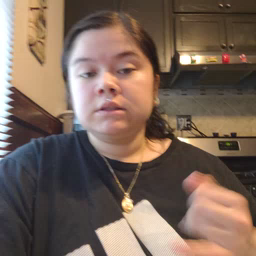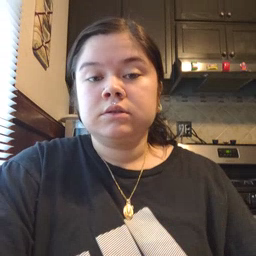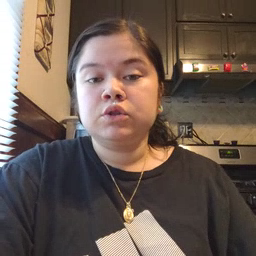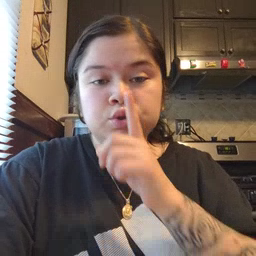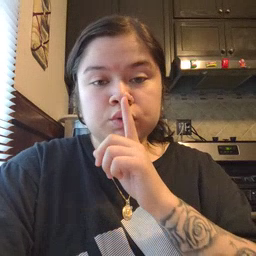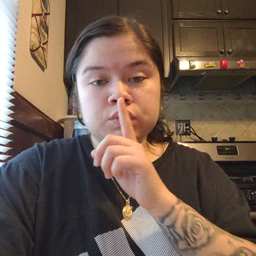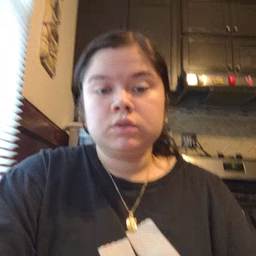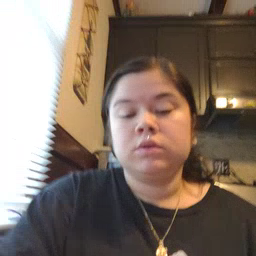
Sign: shhh